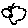
Label: cloud